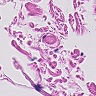
Metastatic tissue present: no